Interaction volume radius: 10 \u00c5
Interaction volume height: 10 \u00c5
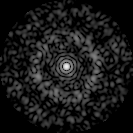
Disorder parameter: 0.8481